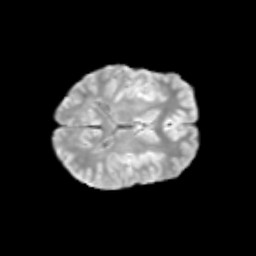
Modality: T2w
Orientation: axial
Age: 14
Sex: female
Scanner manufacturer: siemens
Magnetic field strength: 3 T
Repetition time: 3.8 s
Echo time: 0.07 s